Question: I'm trying to create this layout in css:

Several blogs (e.g. <URL> mentioned that the best way to do this is using the table layout. And it works actually, but the problem is i cant scroll the individual vertical panels, they always occupy their actual content. I tried to set a height explicitly for each but it's always ignored.
:
'''
main {
width: 100%;
overflow: auto;
.cycle-progress{
display: table;
table-layout: fixed;
width: 100%;
}
.cycle-progress > div{
display: table-cell;
width: 600px;
height: 1000px;
h1{
background-color: #ffde17;
text-transform: uppercase;
}
}
.cycle-progress > div:nth-child(even){
background-color: white;
}
}
'''
'''
<main>
<div class="cycle-progress">
<!--ng-init="timeline = $('.timeline').timeline()" -->
<div ng-repeat="pc in production_cycles" ng-controller="ProductionCycleCtrl" data-pcid="{{pc.id}}">
<h1 class="text-center m-t-none">{{pc.name}}</h1>
<div class="row">
<div class="col-lg-4 padder-lg">
<img src="/src/img/pc-init.svg" style="width: 200px" />
</div>
<div class="col-lg-8">
<div timeline class="timeline"></div>
</div>
</div>
<!--<div style="height: 1000px; background-color: red"></div>-->
</div>
</div>
</main>
'''
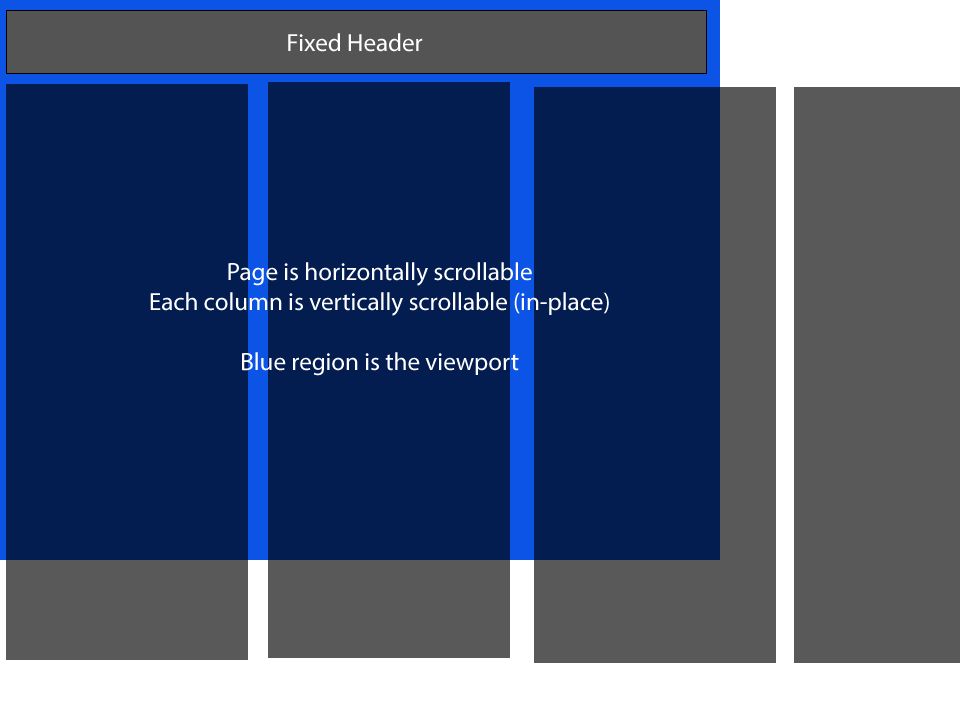
Answer: A flexbox sized to occupy as much horizontal space as necessary should work:
'''
body {
display: flex;
max-height: 100vw;
flex-direction: column;
}
.container {
display: flex;
width: fit-content;
}
.column {
max-height: 100%
overflow-y: auto;
}
'''
For browsers that don't support flexboxes styling the columns as inline-blocks setting their parents to no-wrap might work too.